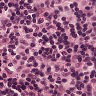
Metastatic tissue present: no